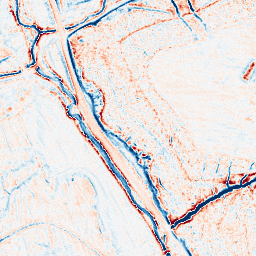
Category: edge_preserving
Decomposition family: anisotropic_diffusion
Decomposition parameters: iterations: 20
kappa: 100
gamma: 0.1
Upsampling method: quintic
Upsampling parameters: scale: 2
Upsampling scale: 2